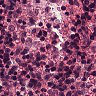
Metastatic tissue present: no